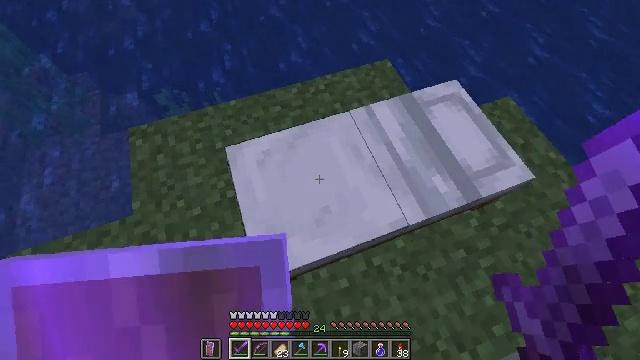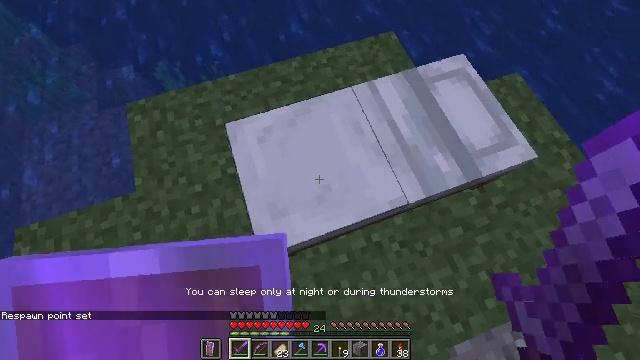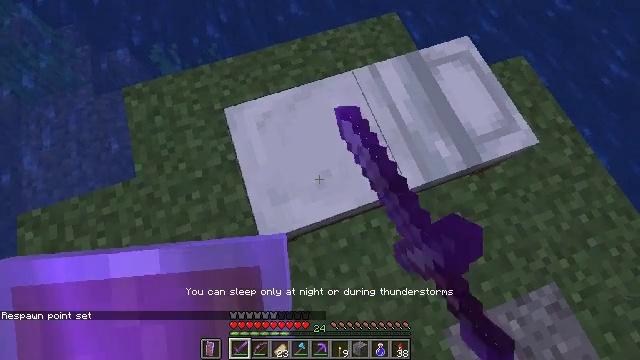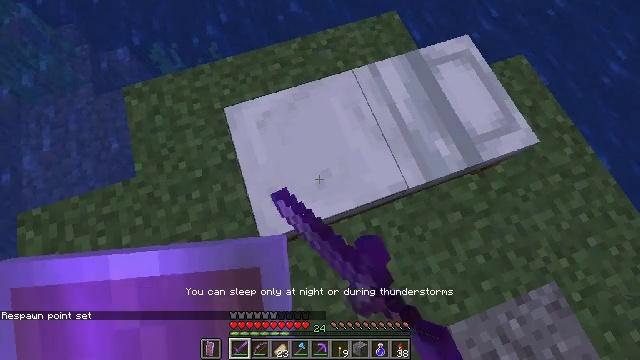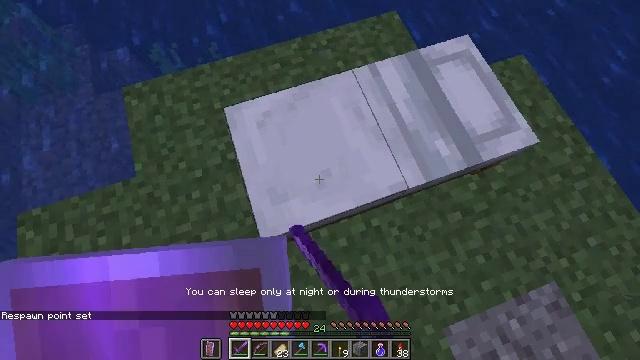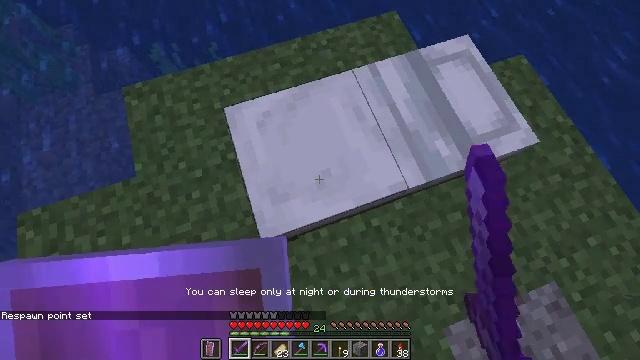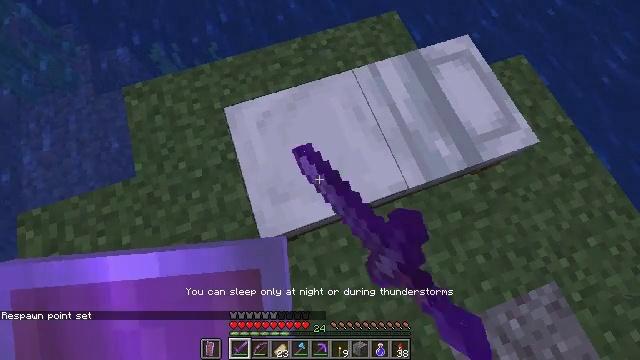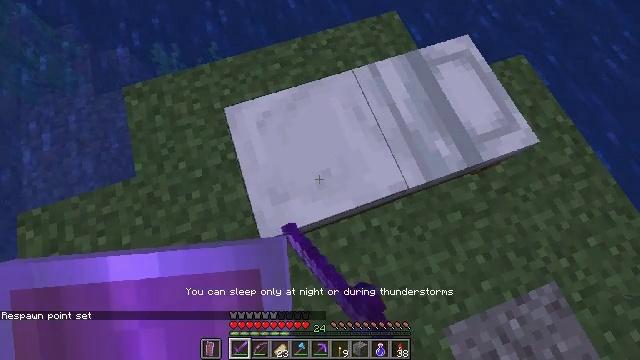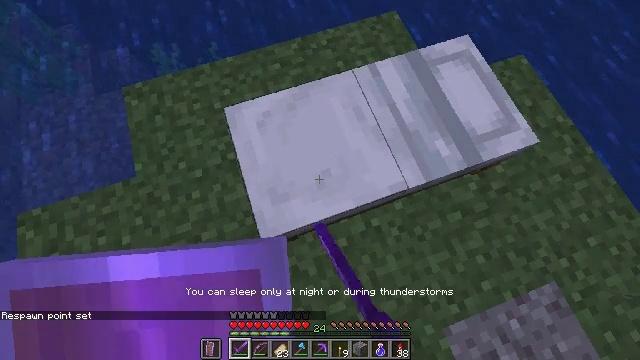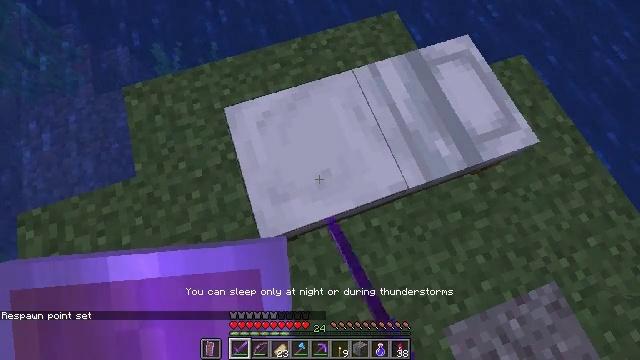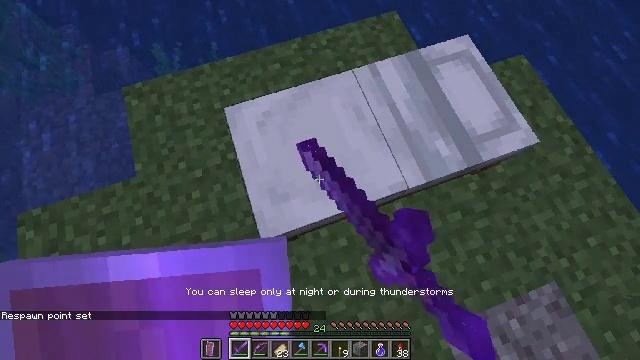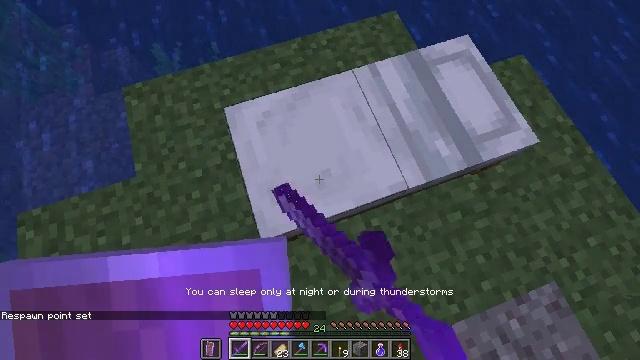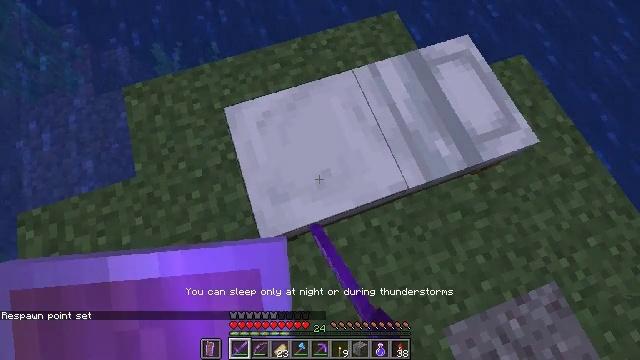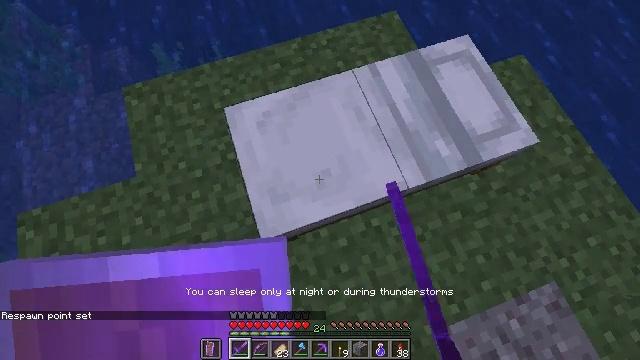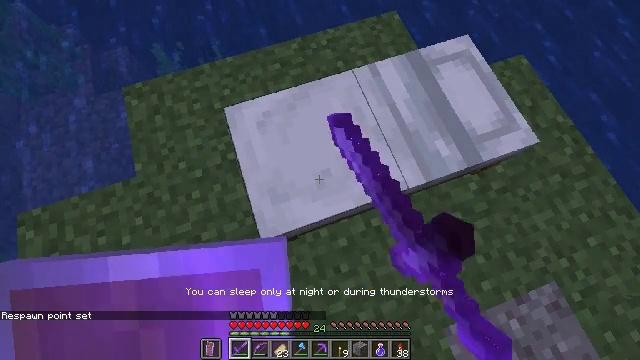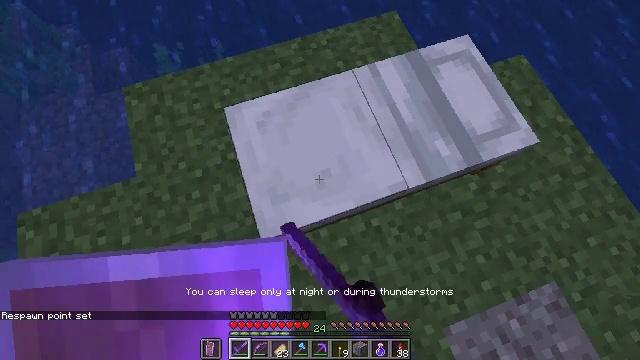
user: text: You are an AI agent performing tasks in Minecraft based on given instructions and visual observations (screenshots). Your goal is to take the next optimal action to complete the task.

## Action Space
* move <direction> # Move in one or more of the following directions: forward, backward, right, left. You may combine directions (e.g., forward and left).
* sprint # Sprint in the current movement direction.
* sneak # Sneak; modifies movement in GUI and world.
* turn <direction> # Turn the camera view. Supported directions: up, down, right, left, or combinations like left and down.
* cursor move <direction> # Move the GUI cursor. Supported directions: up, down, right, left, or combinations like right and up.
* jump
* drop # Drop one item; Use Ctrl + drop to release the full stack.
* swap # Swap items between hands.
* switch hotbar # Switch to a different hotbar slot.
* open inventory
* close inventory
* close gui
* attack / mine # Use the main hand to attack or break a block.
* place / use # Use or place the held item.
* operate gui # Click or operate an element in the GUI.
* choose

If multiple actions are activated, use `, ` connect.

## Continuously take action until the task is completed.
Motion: motion action
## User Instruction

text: Pick up the white bed by breaking it.
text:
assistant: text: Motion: turn down, use / place
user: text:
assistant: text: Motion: turn down, use / place
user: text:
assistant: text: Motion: use / place
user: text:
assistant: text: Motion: use / place
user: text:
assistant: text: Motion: use / place
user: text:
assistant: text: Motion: use / place
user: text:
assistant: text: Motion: use / place
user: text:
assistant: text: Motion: use / place
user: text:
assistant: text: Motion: use / place
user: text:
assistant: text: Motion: use / place
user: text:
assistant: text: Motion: use / place
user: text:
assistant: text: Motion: use / place
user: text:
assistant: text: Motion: use / place
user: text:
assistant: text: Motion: use / place
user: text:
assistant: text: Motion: use / place
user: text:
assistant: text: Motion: use / place
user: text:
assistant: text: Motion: use / place
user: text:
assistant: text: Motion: use / place
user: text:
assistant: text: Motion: turn right and up, use / place
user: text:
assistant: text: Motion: turn right and up, use / place
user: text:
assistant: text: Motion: turn right and up
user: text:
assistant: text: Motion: turn right and up
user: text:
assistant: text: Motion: turn right
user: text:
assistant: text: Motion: no_op
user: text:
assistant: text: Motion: turn left and up
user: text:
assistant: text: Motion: turn left and up
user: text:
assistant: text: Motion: no_op
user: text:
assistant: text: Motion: no_op
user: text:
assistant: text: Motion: no_op
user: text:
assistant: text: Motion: no_op